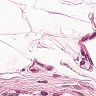
Metastatic tissue present: no